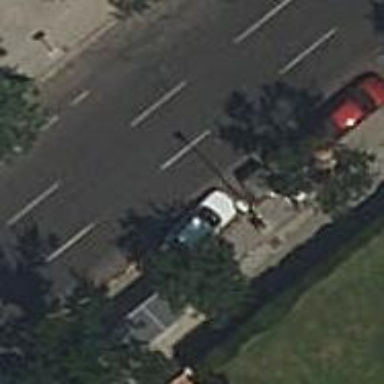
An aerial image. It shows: Bus stop with sheltered platform for public transport.